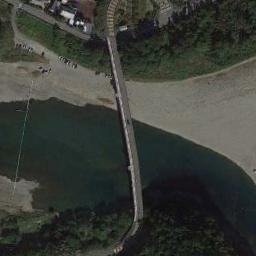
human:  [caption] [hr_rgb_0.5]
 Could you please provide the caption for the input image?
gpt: Many ships docked on both sides of the river .

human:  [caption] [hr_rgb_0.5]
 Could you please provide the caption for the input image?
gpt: A bridge connects the forests on both sides of the green river, And the river is lined with long white sand beaches .

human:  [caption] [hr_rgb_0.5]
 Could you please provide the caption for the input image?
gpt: There is a bridge over the water and land next to some trees .

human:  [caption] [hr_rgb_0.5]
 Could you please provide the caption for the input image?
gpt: A bridge built on a dark green river and the flood bed of the river while dense green plants on both sides of the river .

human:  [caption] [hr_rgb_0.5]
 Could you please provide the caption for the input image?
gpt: Many trees are around the bridge .